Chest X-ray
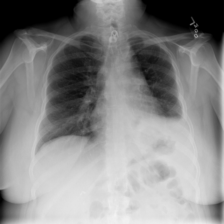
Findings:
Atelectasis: negative
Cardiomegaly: negative
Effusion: negative
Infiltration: negative
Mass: negative
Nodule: negative
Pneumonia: negative
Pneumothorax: negative
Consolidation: negative
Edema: negative
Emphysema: negative
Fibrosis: negative
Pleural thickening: negative
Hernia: negative